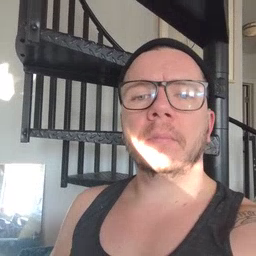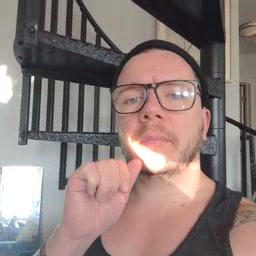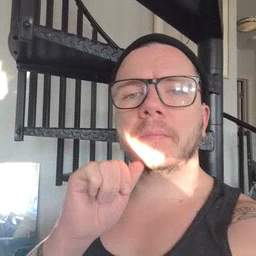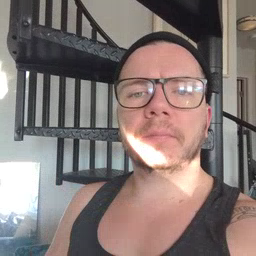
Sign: aunt